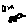
Label: bird